Question: I want my row items to look like this:

I want to have an image on the left, top and bottom text and a date. I have started to lay it out, but am not sure how to proceed with the rest of the XML:
'''
<?xml version="1.0" encoding="utf-8"?>
<RelativeLayout android:id="@+id/RelativeLayout01" xmlns:android="http://schemas.android.com/apk/res/android"
android:layout_width="wrap_content"
android:layout_height="wrap_content">
<ImageView
android:layout_width="wrap_content"
android:layout_height="wrap_content"
android:layout_alignParentTop="true"
android:layout_alignParentLeft="true"
android:id="@+id/avatarImageView">
</ImageView>
<TextView
android:layout_width="wrap_content"
android:layout_height="wrap_content"
android:id="@+id/usernameTextView"
android:text="username"
android:layout_toRightOf="@+id/avatarImageView"
android:layout_alignParentTop="true">
</TextView>
<TextView
android:id="@+id/bodyTextView"
android:layout_below="@+id/usernameTextView"
android:layout_toRightOf="@+id/avatarImageView"
android:layout_width="wrap_content"
android:layout_height="wrap_content"
android:text="body">
</TextView>
<TextView
android:layout_width="wrap_content"
android:layout_height="wrap_content"
android:layout_toRightOf="@+id/usernameTextView"
android:id="@+id/dateTextView"
android:text="date">
</TextView>
</RelativeLayout>
'''
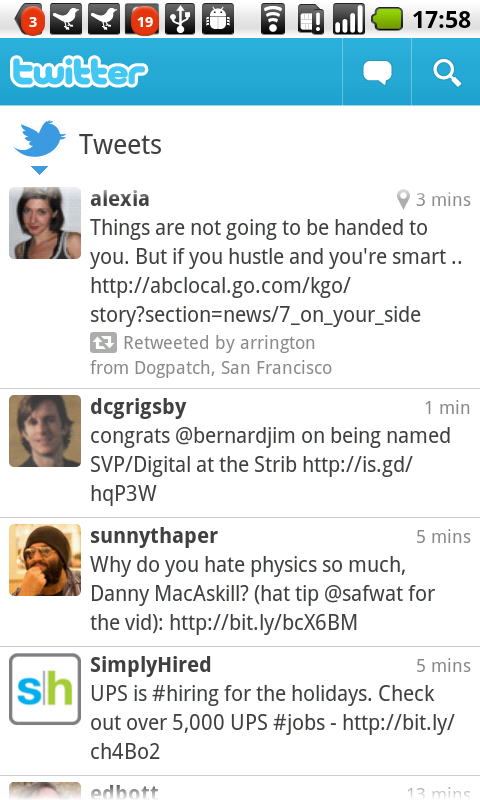
Answer: You'll want to check out RelativeLayout, its much easier for layouts like this, it'd be something like.
'''
<RelativeLayout xmlns:android="http://schemas.android.com/apk/res/android"
android:layout_width="fill_parent"
android:layout_height="?android:attr/listPreferredItemHeight"
android:padding="6dip">
<ImageView id="@+id/badge"
android:layout_alignParentTop="true"
android:layout_alignParentLeft="true"
.../>
<TextView id="@+id/title"
android:layout_toRightOf="@id/badge"
android:layout_alignParentTop="true"
....
/>
<TextView id="@+id/body"
android:layout_below="@id/title"
android:layout_toRightOf="@id/badge"
....
/>
</RelativeLayout>
'''
Otherwise you need to nest mixed LinearLayouts, e.g. an outer left to right LinearLayout, then a nested vertical Lineaar Layout for title & body, etc.